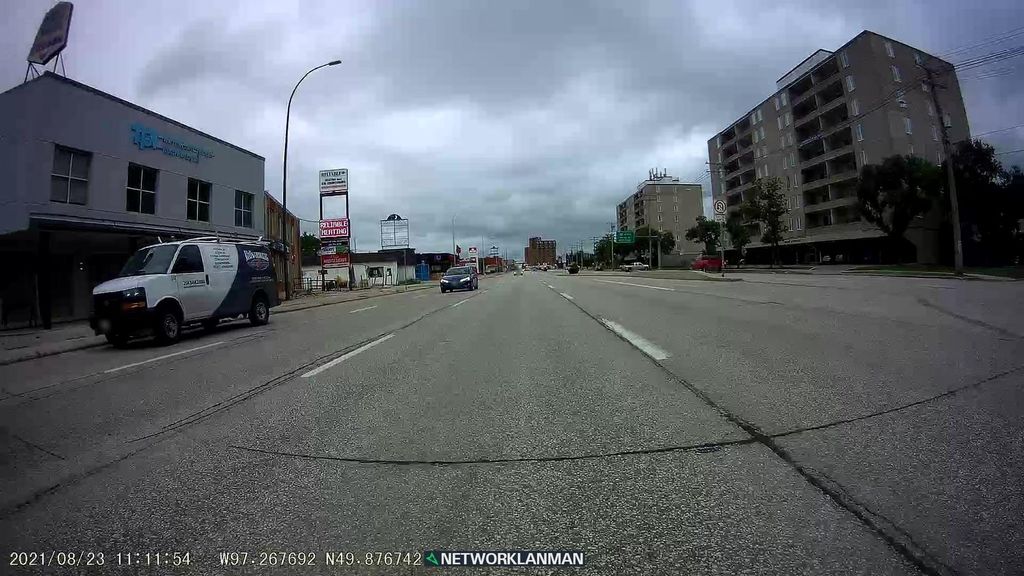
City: winnipeg